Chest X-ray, PA view. Patient: 55 years old, sex F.
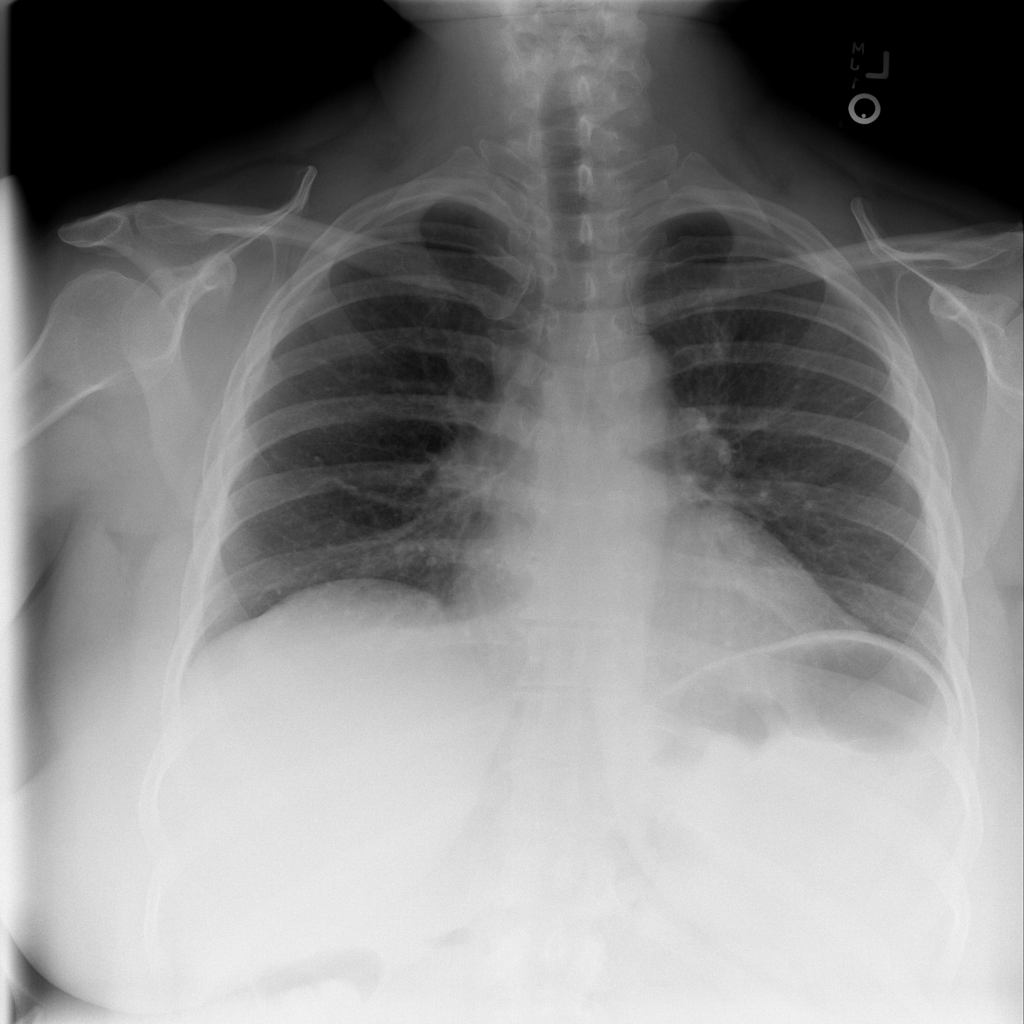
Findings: No Finding